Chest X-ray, AP view. Patient: 54 years old, sex M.
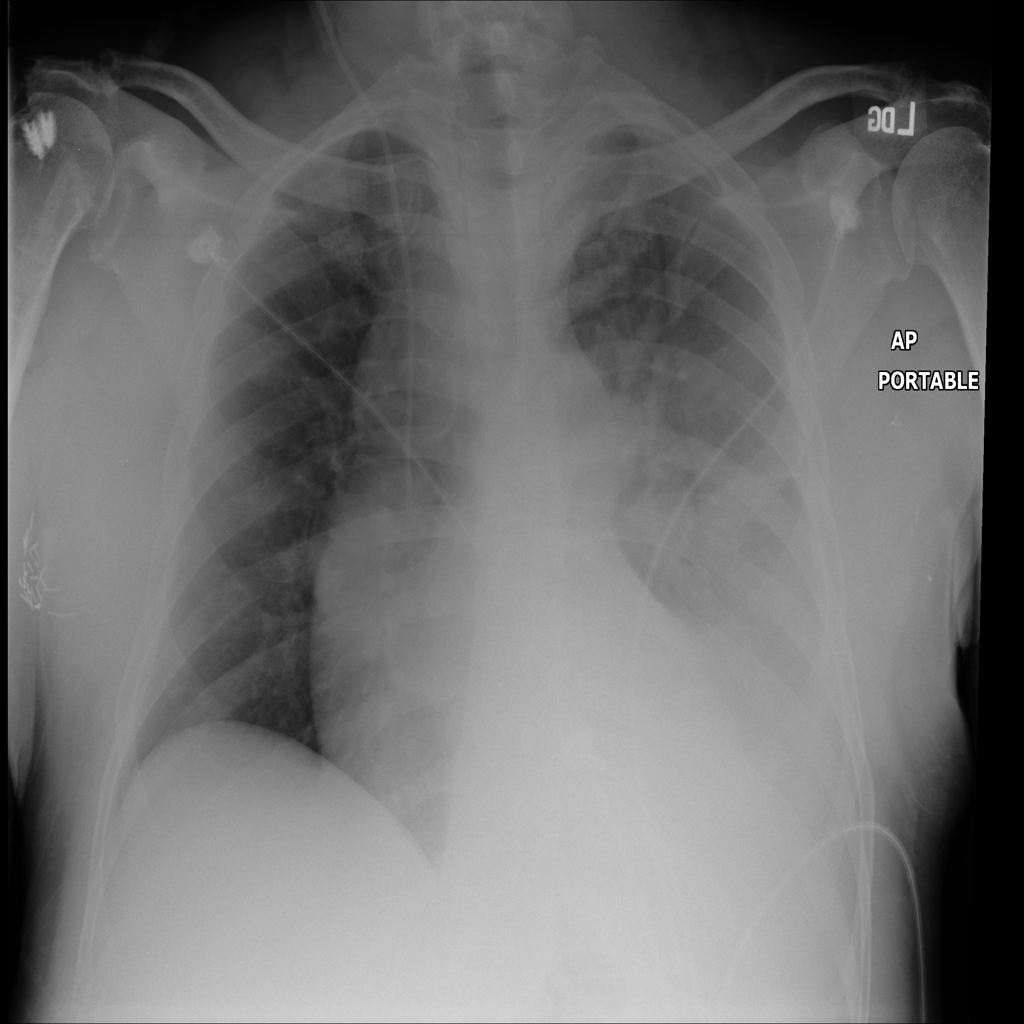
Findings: Consolidation, Effusion, Infiltration, Mass, Pneumothorax